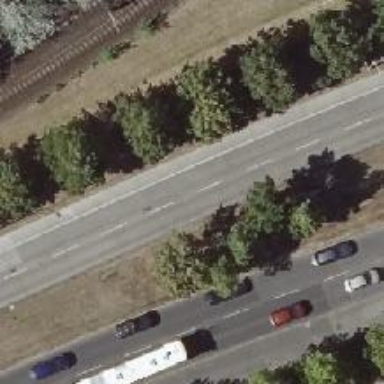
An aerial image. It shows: Avenue lined with deciduous broadleaved trees.